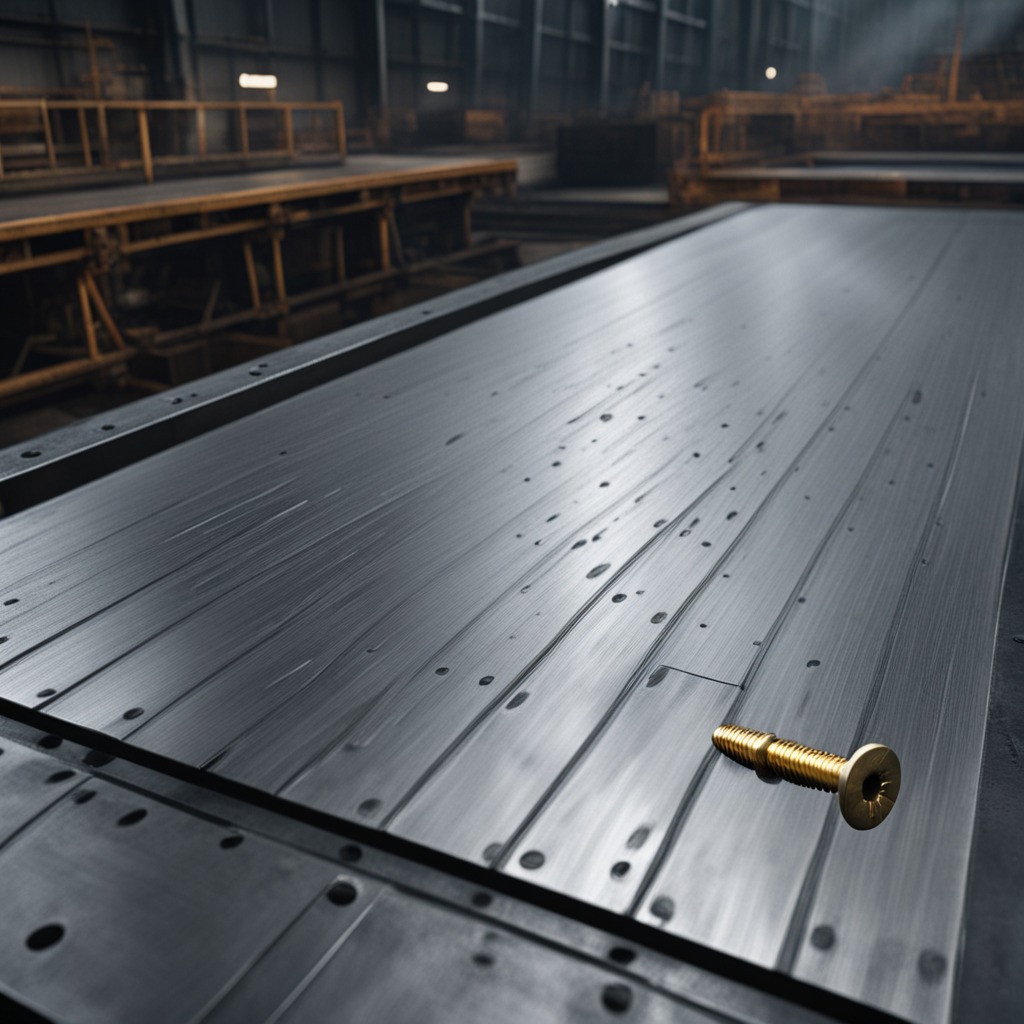
A metal screw is lying on the cold steel table in a mining workshop gritty textures.